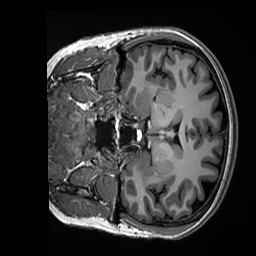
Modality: T1w
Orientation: coronal
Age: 31
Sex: female
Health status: healthy
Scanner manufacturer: siemens
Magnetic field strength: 3 T
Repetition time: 2.5 s
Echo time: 0.00299 s